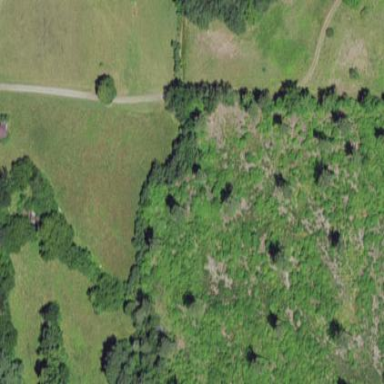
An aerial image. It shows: Mixed woodland with variety of leaf types and cycles.